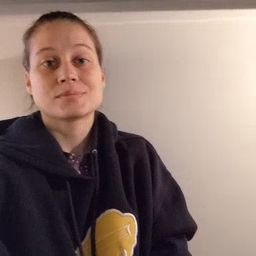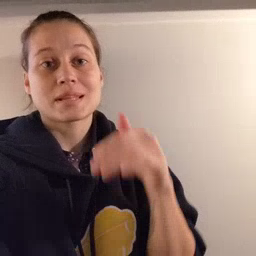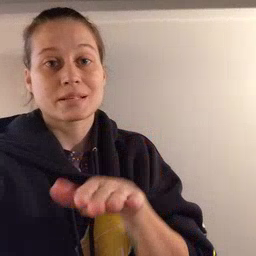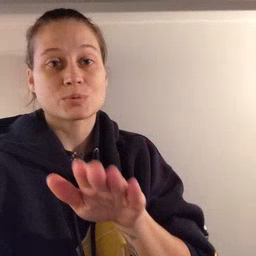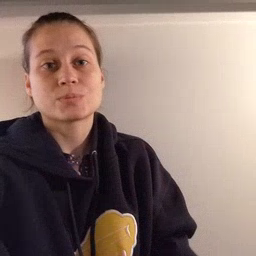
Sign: into